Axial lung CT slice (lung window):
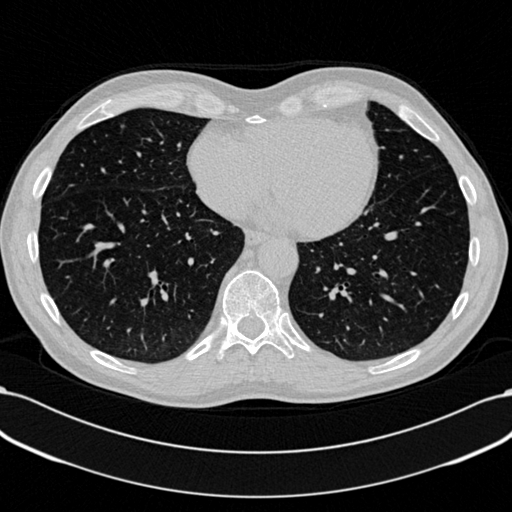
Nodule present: no